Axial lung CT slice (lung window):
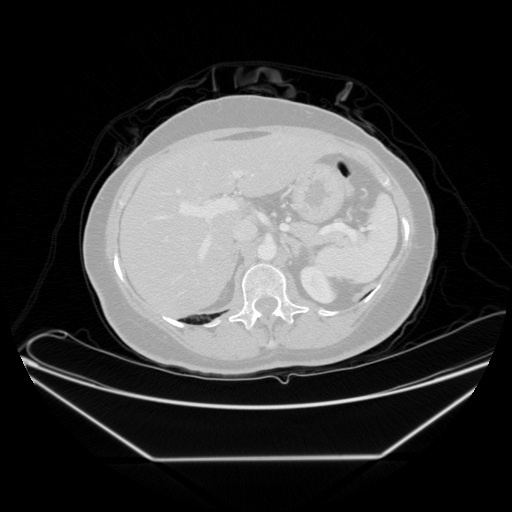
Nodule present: no